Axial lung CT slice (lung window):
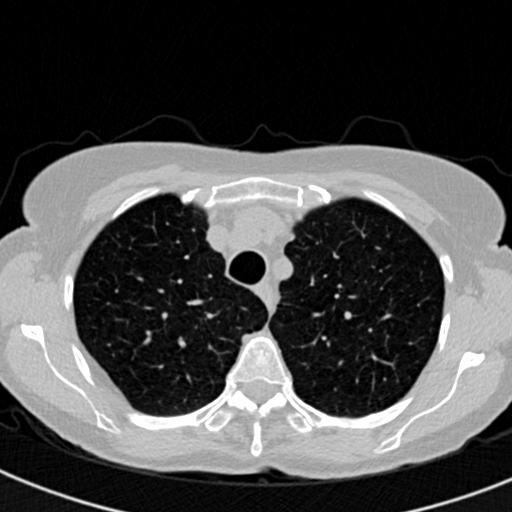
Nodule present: no